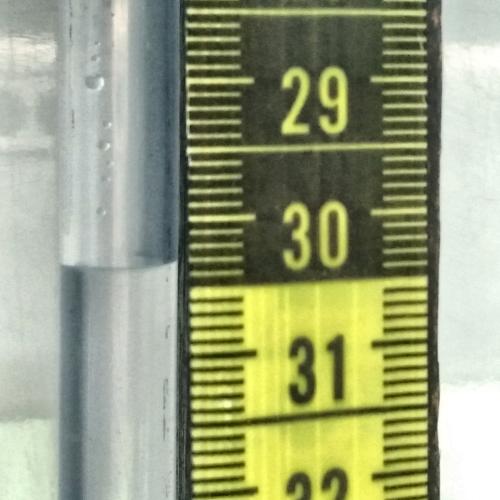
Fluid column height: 30.3 cm